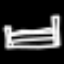
Label: bed